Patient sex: F
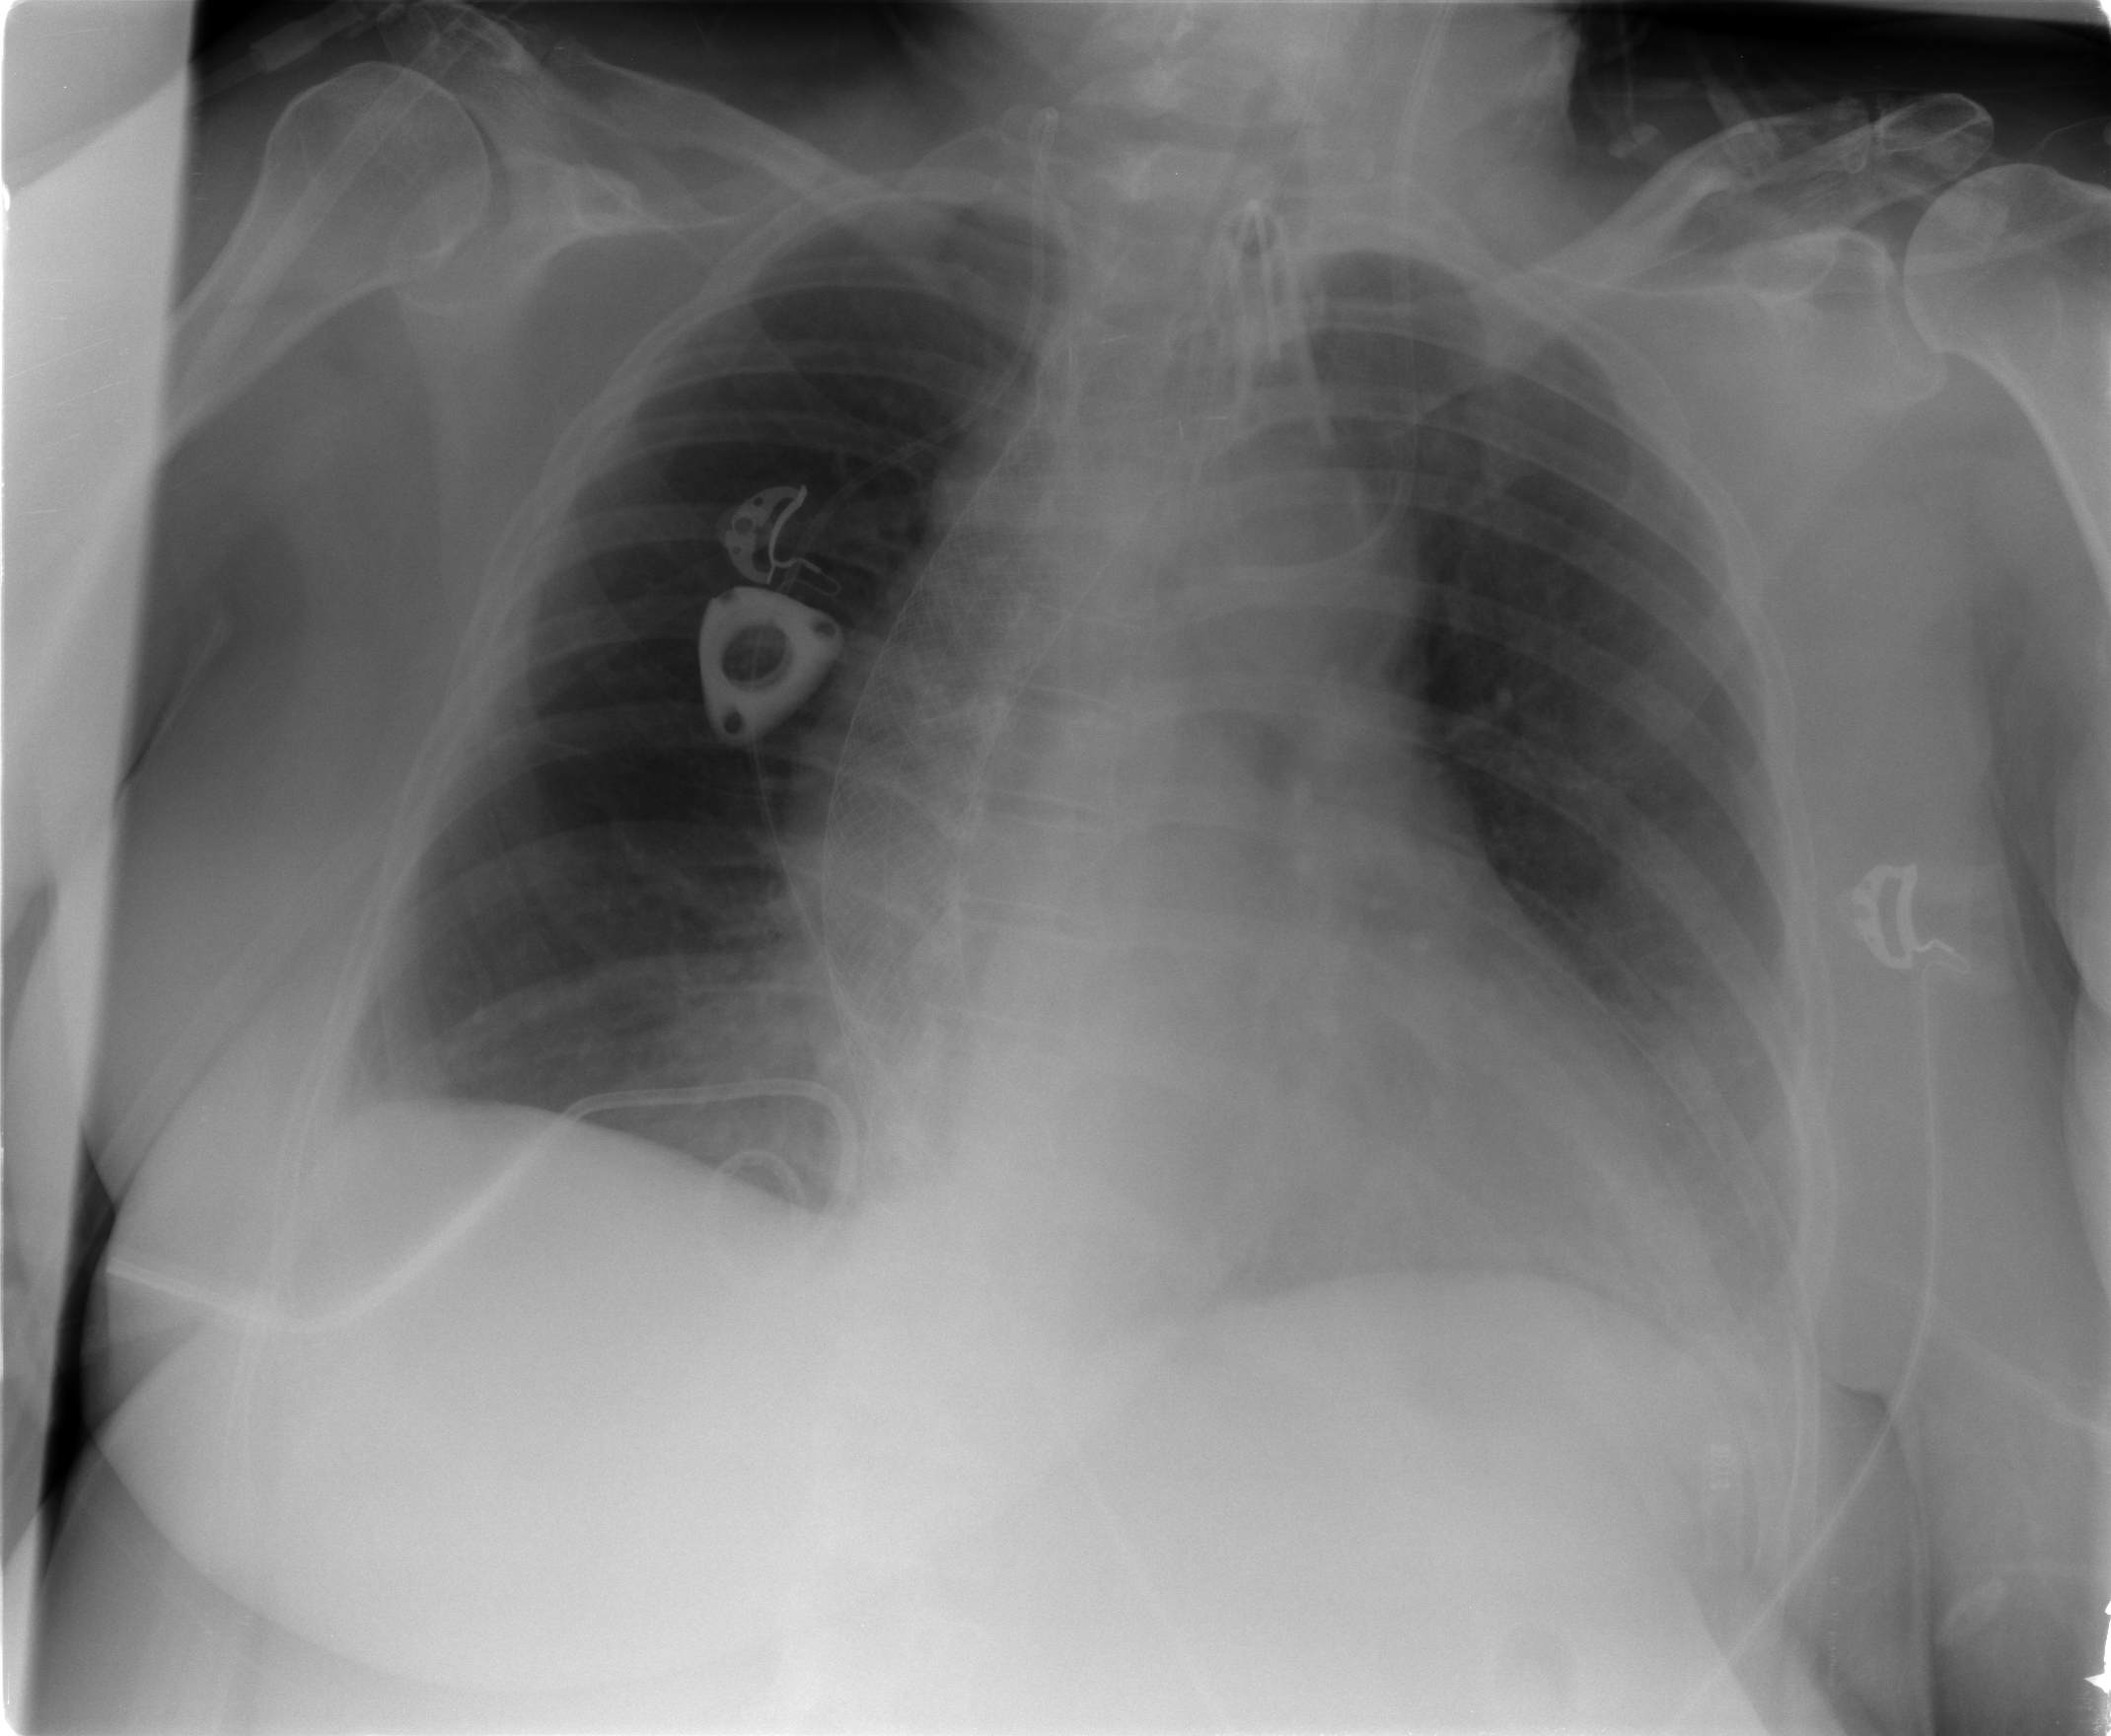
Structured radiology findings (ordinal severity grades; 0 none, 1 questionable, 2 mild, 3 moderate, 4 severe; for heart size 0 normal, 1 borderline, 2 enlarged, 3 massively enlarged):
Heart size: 2
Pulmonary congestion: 0
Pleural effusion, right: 0
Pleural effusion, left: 2
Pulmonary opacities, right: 0
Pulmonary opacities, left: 0
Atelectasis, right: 2
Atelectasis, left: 2